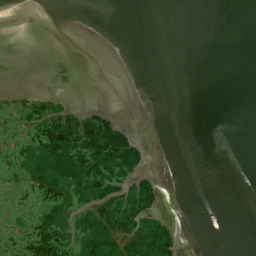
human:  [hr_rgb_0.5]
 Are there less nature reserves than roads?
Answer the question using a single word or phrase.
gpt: yes

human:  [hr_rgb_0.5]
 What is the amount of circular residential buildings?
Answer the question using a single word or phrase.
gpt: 0

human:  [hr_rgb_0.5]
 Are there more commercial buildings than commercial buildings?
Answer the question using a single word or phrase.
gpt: no

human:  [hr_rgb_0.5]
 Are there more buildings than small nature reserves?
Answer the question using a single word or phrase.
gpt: yes

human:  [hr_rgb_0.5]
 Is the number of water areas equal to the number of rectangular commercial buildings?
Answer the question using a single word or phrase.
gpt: no

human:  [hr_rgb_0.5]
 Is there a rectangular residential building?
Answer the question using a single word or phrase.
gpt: no

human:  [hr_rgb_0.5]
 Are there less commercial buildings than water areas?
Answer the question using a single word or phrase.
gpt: yes

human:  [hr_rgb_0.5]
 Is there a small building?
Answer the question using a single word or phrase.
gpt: yes

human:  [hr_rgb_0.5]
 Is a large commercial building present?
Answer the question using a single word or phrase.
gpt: no

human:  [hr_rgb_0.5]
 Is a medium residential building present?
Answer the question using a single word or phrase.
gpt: no

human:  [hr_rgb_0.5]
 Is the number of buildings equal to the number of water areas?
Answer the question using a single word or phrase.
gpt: no

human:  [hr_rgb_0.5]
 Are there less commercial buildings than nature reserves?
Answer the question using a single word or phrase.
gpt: yes

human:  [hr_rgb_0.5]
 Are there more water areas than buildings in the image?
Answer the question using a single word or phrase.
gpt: yes

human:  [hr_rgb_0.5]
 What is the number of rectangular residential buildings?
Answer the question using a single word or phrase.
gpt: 0

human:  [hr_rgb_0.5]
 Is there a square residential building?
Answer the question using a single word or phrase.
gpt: no

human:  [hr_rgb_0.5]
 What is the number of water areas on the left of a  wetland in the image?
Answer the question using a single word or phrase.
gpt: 6

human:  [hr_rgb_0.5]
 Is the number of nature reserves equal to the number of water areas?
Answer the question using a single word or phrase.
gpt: no

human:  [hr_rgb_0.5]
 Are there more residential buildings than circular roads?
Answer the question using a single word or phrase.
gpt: yes

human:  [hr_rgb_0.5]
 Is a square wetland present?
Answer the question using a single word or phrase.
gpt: no

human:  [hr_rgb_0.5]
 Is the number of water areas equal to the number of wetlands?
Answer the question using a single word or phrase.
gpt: no

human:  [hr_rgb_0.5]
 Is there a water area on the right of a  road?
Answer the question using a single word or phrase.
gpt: yes

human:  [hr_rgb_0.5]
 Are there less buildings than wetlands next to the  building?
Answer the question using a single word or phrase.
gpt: yes

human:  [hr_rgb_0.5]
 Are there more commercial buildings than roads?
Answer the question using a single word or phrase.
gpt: no

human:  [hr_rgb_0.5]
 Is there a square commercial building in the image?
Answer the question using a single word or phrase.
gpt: no

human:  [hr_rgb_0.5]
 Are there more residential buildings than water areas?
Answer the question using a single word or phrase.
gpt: no

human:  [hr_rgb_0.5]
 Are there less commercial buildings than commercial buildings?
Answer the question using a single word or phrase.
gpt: no

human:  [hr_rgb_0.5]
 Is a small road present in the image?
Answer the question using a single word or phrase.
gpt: yes

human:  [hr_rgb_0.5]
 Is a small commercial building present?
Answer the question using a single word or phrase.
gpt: no

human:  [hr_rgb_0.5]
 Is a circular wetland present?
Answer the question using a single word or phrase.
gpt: no

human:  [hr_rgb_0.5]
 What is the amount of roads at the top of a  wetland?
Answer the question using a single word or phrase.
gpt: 6

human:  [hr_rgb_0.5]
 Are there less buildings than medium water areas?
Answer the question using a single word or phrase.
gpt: no

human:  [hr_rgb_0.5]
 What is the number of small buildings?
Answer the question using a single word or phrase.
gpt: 1

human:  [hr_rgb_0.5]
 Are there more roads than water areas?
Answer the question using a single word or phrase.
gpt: no

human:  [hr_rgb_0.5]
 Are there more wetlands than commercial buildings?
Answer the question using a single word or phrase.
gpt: yes

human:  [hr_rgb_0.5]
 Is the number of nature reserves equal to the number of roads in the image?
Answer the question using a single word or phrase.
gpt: no

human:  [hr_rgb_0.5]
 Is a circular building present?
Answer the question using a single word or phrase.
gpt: no